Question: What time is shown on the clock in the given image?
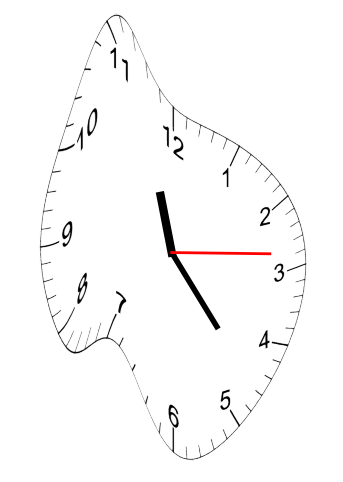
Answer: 11:23:14